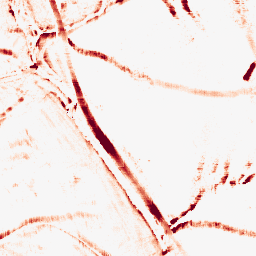
Category: morphological
Decomposition family: morphological_square
Decomposition parameters: operation: opening
size: 10
Upsampling method: quintic
Upsampling parameters: scale: 8
Upsampling scale: 8